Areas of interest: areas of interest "Business Office Building"
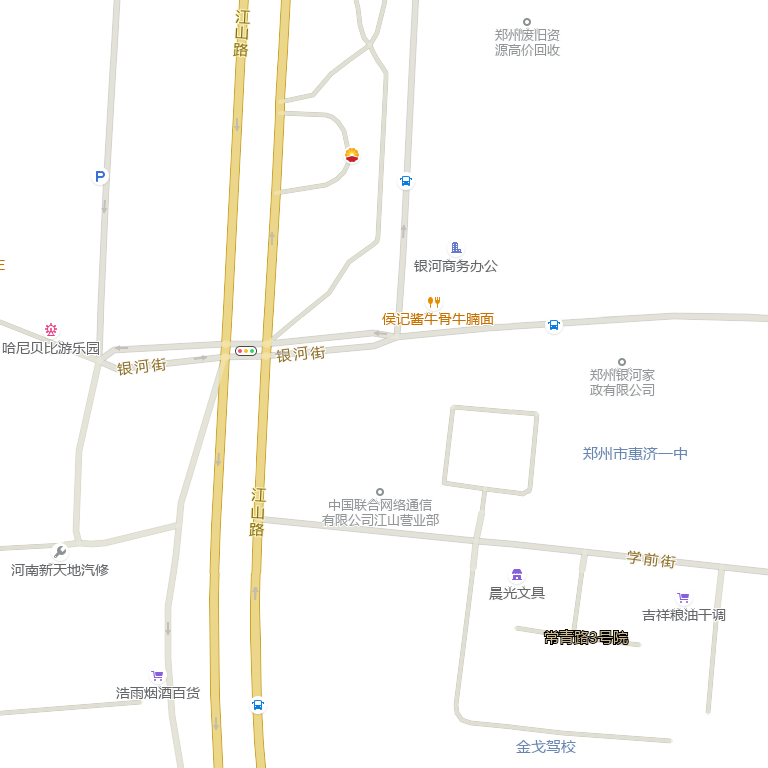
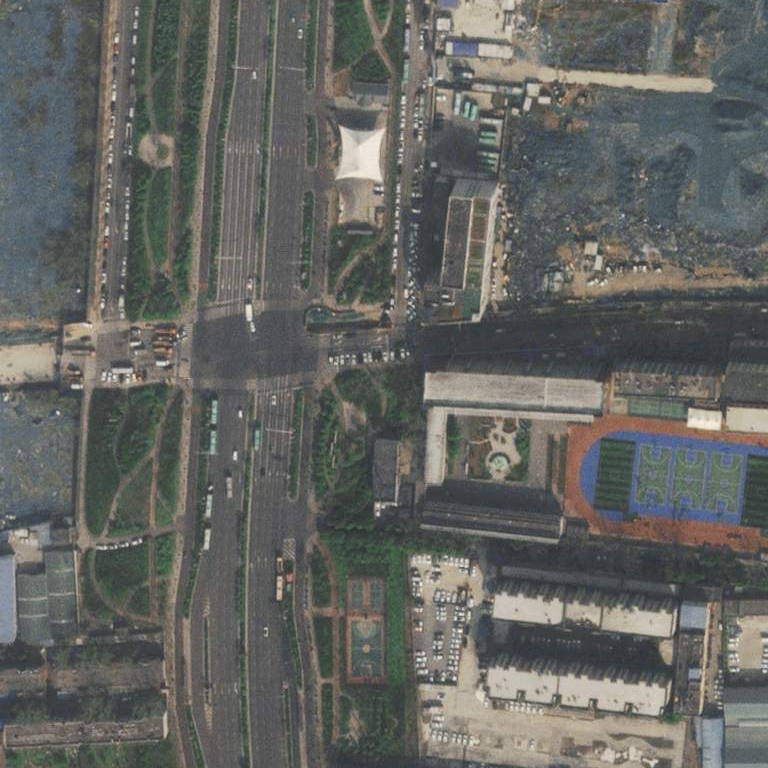